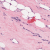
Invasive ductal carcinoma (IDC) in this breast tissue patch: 0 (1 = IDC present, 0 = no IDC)